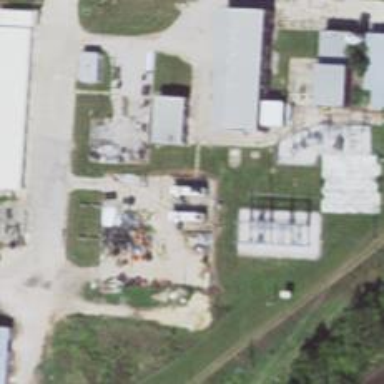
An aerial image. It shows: Generator is pictured.